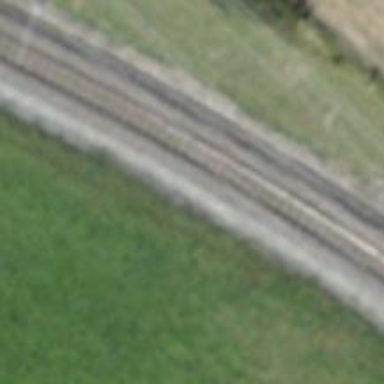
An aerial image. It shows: Narrow-gauge railway with single track. The railway is electrified with contact line.